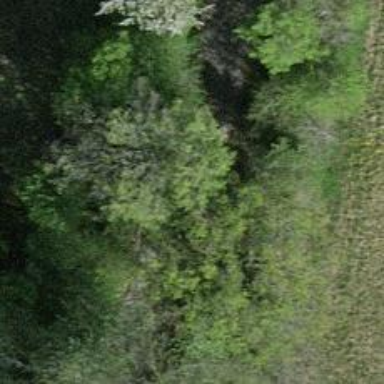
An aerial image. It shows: Row of trees in natural setting.